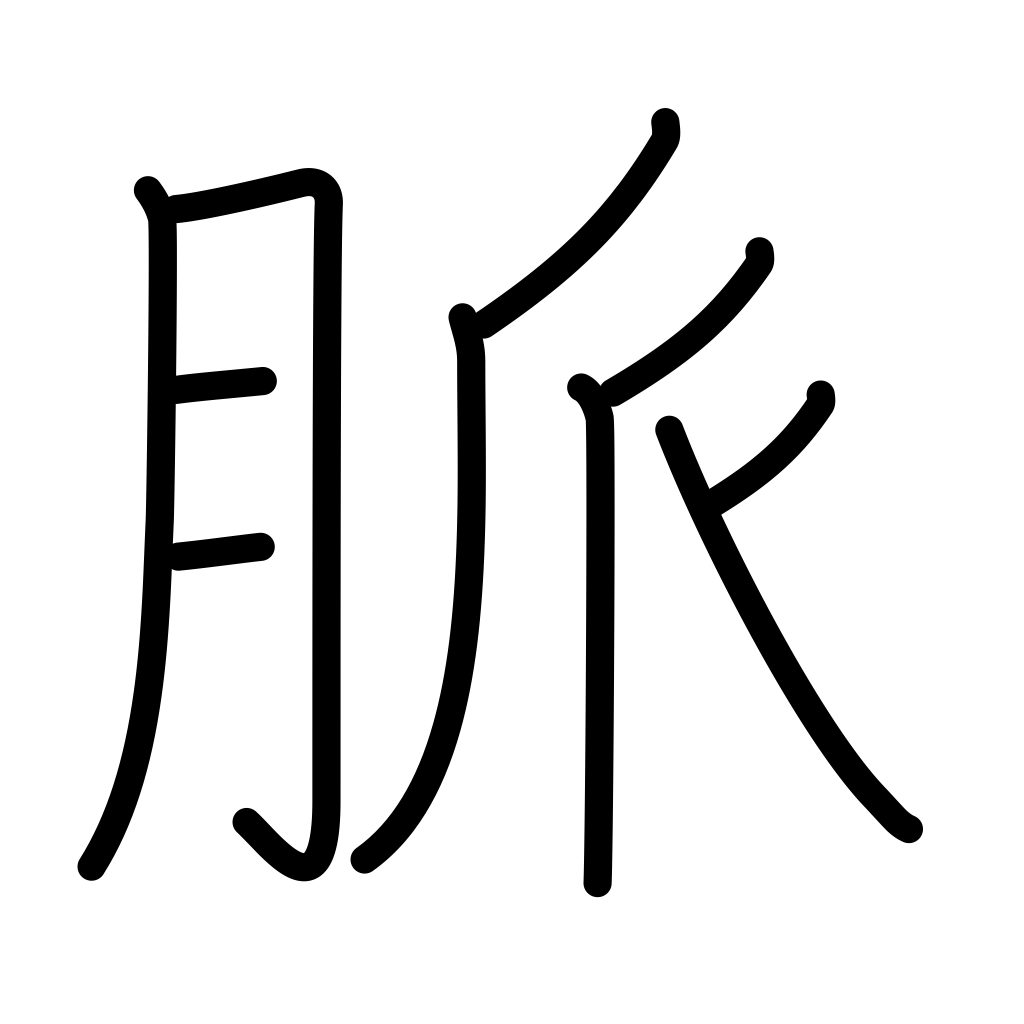
Meaning: vein, pulse, hope